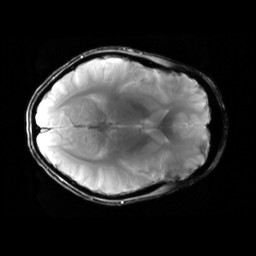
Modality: T2starw
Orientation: axial
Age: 36
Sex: female
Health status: healthy
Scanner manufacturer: siemens
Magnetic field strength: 3 T
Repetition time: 0.7 s
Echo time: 0.02 s